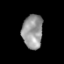
Tissue: prostate
Cell type: T cells
Senescence score: 0.2371
Nuclear area (px): 684
Mean DAPI intensity: 150.904